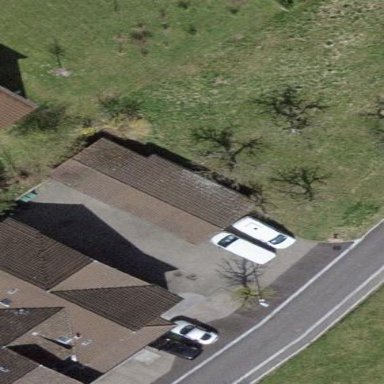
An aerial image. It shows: Group of garages.